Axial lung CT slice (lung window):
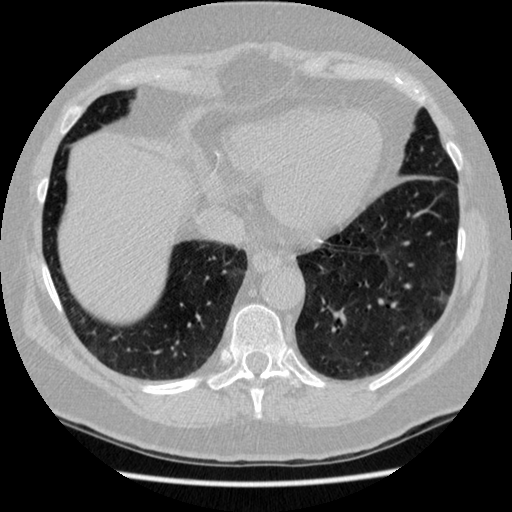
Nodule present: no